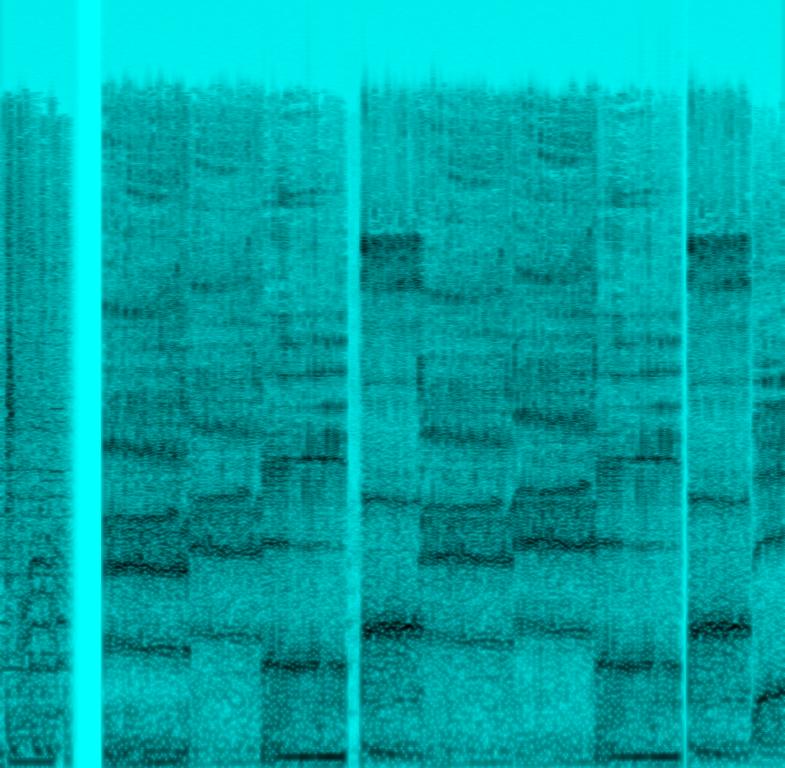
The excerpt starts off with 2 seconds of background music after which one can hear a lot of belching of various pitches.